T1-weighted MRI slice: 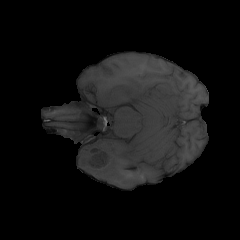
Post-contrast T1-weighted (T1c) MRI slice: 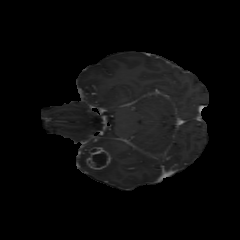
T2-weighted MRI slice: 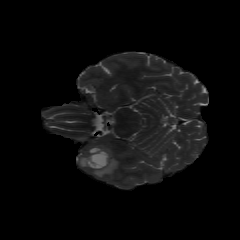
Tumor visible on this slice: yes